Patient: sex M, age 51
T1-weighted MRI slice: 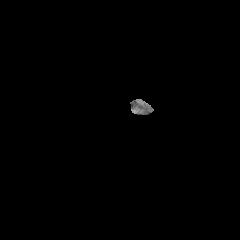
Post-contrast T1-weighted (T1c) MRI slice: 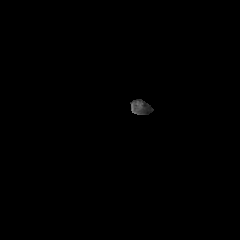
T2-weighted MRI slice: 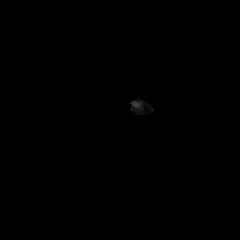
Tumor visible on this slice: yes
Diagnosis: Glioblastoma, IDH-wildtype
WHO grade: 4